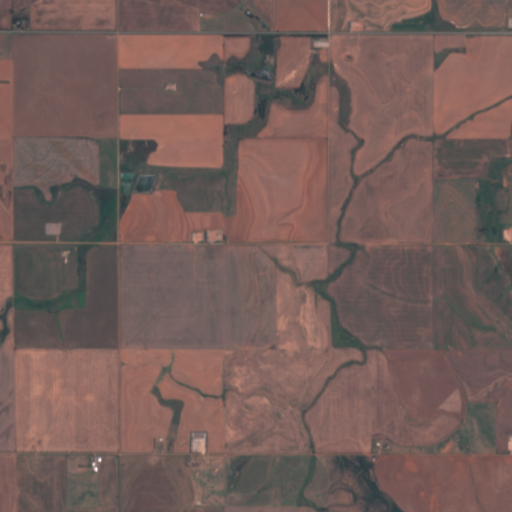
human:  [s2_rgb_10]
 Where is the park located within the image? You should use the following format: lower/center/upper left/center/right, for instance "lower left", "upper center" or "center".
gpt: The park is located in the lower left of the image.
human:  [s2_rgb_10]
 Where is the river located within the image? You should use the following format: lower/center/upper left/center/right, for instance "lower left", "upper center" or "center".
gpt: The river is located in the right of the image.
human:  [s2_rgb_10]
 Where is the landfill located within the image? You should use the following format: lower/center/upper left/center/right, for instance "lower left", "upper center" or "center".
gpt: There is no landfill in the image.